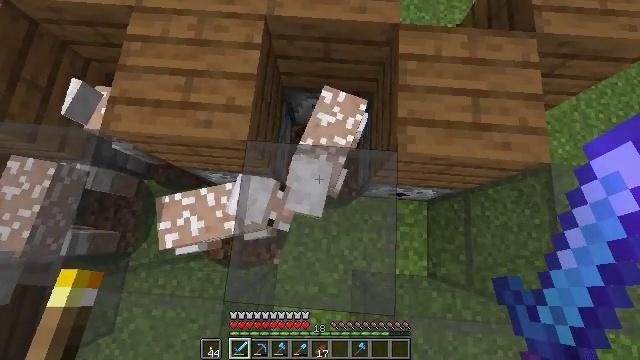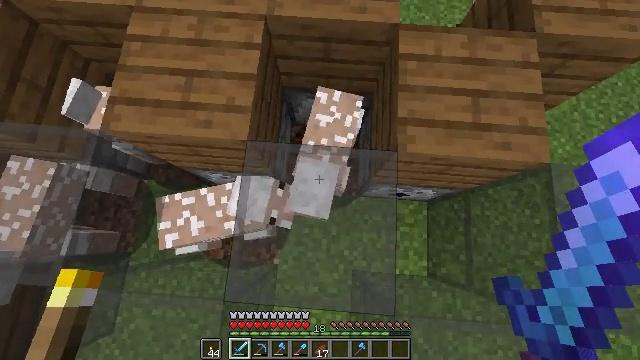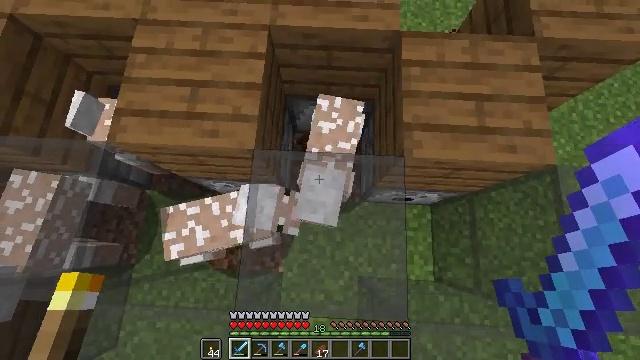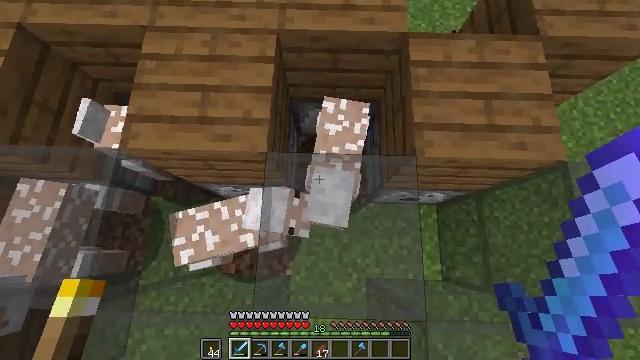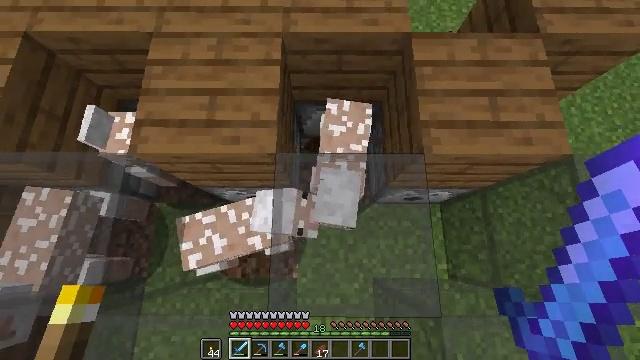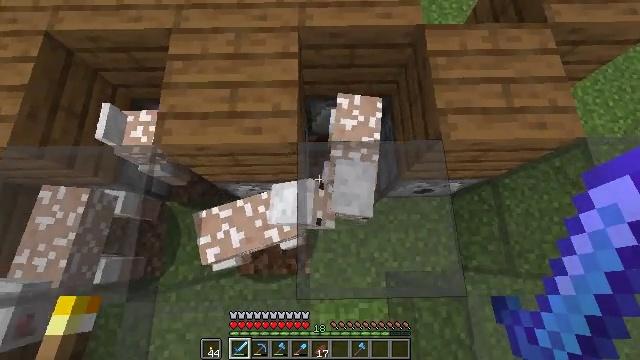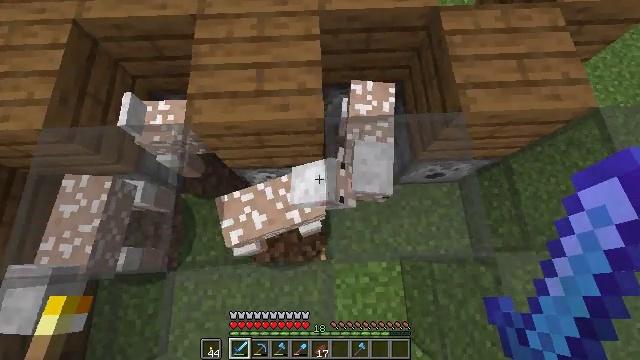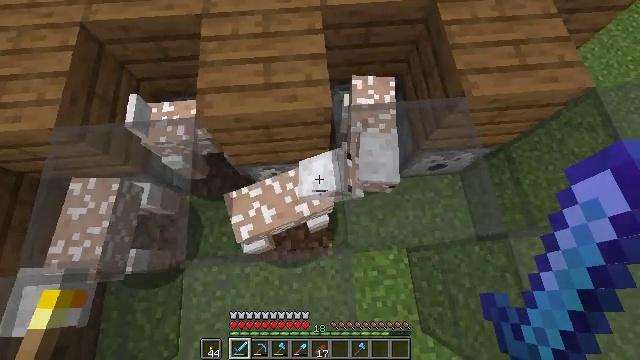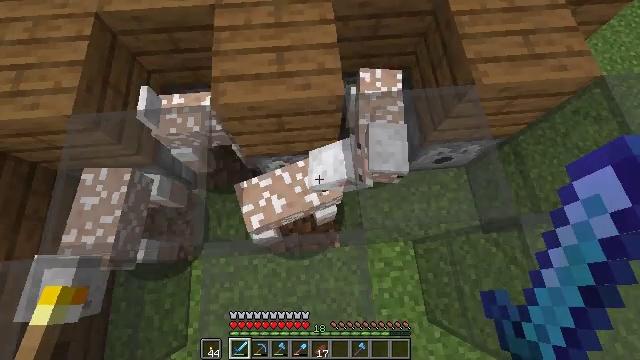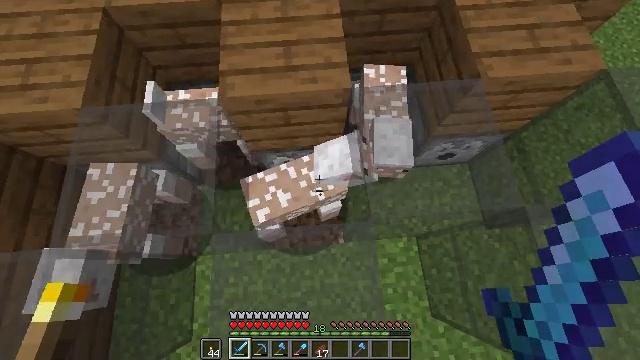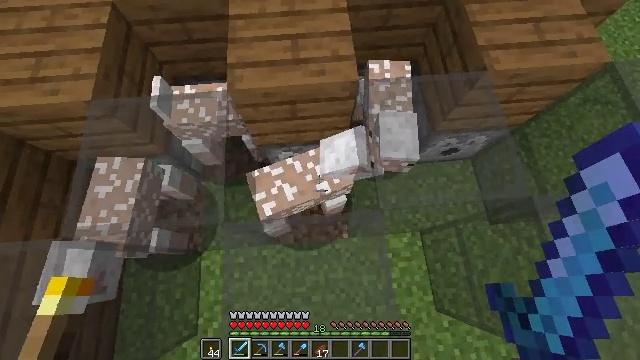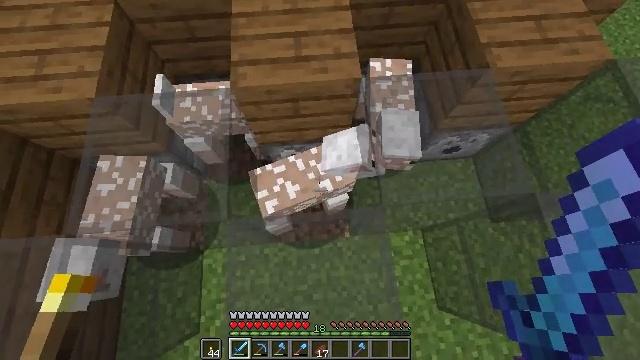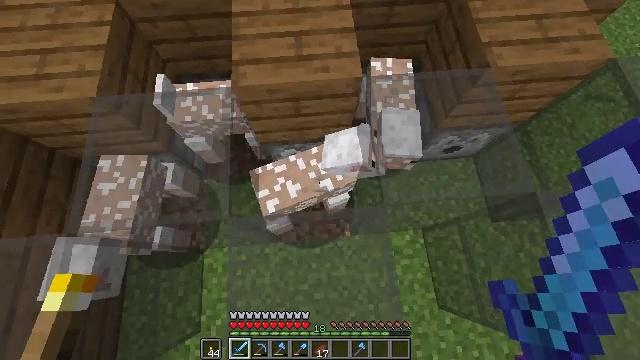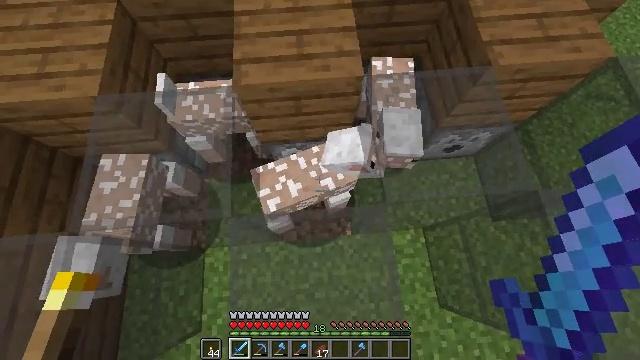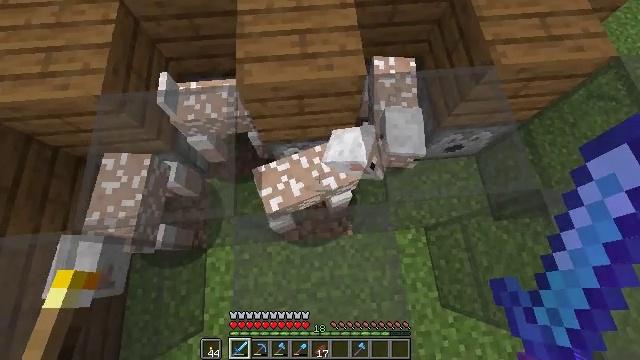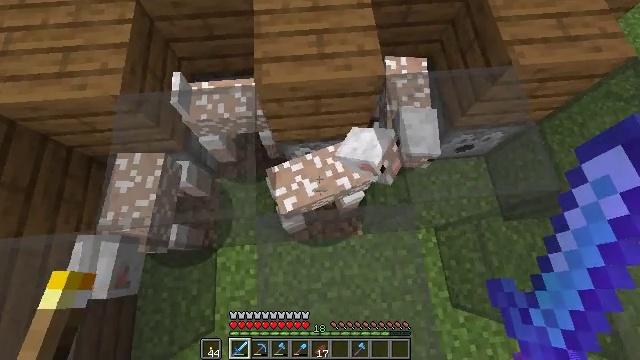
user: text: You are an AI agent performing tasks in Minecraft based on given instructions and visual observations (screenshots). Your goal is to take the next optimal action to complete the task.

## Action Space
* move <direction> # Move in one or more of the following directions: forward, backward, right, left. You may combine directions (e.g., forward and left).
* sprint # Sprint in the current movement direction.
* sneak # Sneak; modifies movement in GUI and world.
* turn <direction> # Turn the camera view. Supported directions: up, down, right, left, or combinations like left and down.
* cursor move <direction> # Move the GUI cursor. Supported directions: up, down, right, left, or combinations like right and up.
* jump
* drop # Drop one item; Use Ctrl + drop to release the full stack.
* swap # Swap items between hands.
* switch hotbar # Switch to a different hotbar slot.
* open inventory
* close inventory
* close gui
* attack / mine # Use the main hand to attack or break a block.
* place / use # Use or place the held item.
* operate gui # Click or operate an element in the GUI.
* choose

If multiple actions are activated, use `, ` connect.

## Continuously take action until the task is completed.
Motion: motion action
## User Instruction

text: Break the shulker box to collect it.
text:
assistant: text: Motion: no_op
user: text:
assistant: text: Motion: move left, turn right and up
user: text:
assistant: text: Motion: move back and move left, turn right
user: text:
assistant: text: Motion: move back and move left, turn right
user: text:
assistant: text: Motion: move back and move left, turn right
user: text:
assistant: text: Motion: move back and move left, turn right
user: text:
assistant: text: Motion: move back and move left, turn right and up
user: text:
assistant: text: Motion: no_op
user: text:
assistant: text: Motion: no_op
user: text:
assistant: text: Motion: no_op
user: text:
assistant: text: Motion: no_op
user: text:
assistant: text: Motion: no_op
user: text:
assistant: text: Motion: no_op
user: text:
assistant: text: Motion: move left
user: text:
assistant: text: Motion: move left
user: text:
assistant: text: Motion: move left
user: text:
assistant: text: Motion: no_op
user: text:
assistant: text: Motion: no_op
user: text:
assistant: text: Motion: no_op
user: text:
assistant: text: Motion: turn left and down
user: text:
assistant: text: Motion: turn left
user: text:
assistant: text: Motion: turn left and down
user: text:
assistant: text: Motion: turn left and down
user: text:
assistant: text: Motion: turn left and down
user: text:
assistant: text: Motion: move forward, turn left and down
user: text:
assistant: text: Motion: move forward
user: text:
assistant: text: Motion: move forward
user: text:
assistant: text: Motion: no_op
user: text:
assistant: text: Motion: no_op
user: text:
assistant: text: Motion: no_op